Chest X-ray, PA view. Patient: 44 years old, sex M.
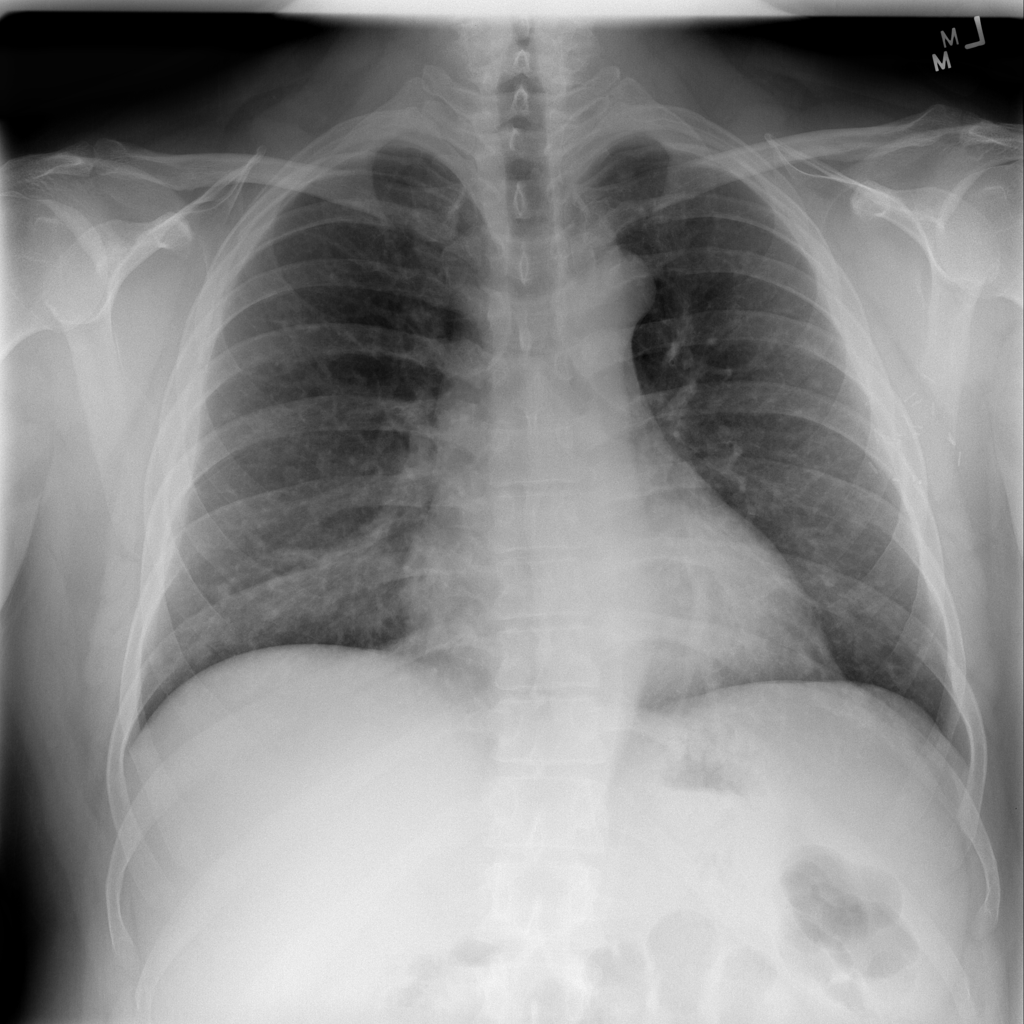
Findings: No Finding